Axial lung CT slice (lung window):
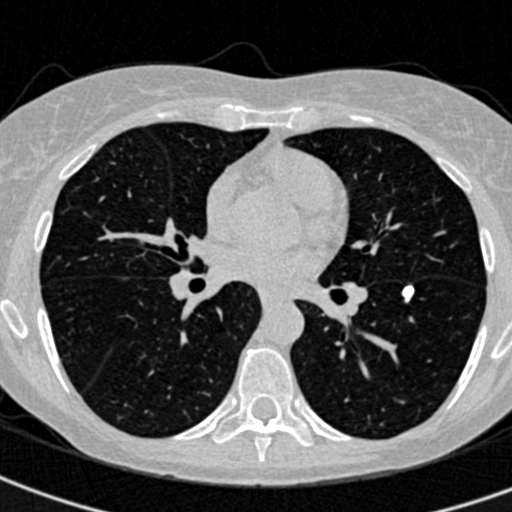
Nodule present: yes
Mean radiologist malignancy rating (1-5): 1